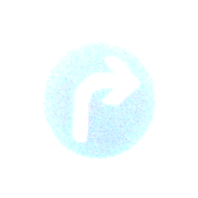
Verkehrszeichen: VorgeschriebeneFahrtrichtungRechts
Zusatzzeichen unten: BesondereFahrzeugeUndTransportgueter12
Umgebung: Outdoor, Suburban
Tageszeit: MorningAfternoon
Wetter: PartlyCloudy
Licht: Natural
Jahreszeit: NotSpecified
Kontrast: HighContrast